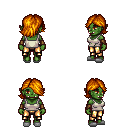
a pixel art fantasy rpg character, female body template, orc, green skin, white pirate shirt, gold greaves, dark blonde swoop hairstyle, cloth bracers, white slippers, four views (front, back, left, right), 2x2 character sprite sheet, small pixel art, hard edges, no anti-aliasing